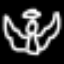
Label: angel